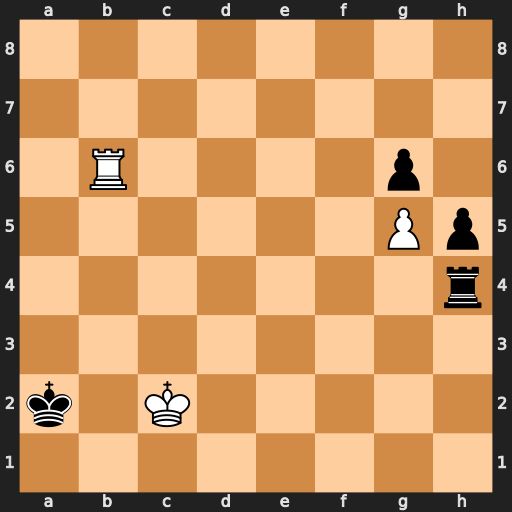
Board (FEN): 8/8/1R4p1/6Pp/7r/8/k1K5/8
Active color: w
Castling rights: -
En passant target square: -
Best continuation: Ra6+ Ra4 Rxa4#